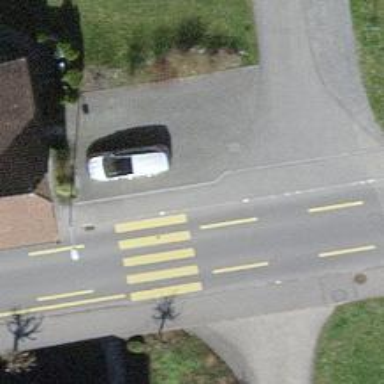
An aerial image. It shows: Footway with zebra crossing.